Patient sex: M
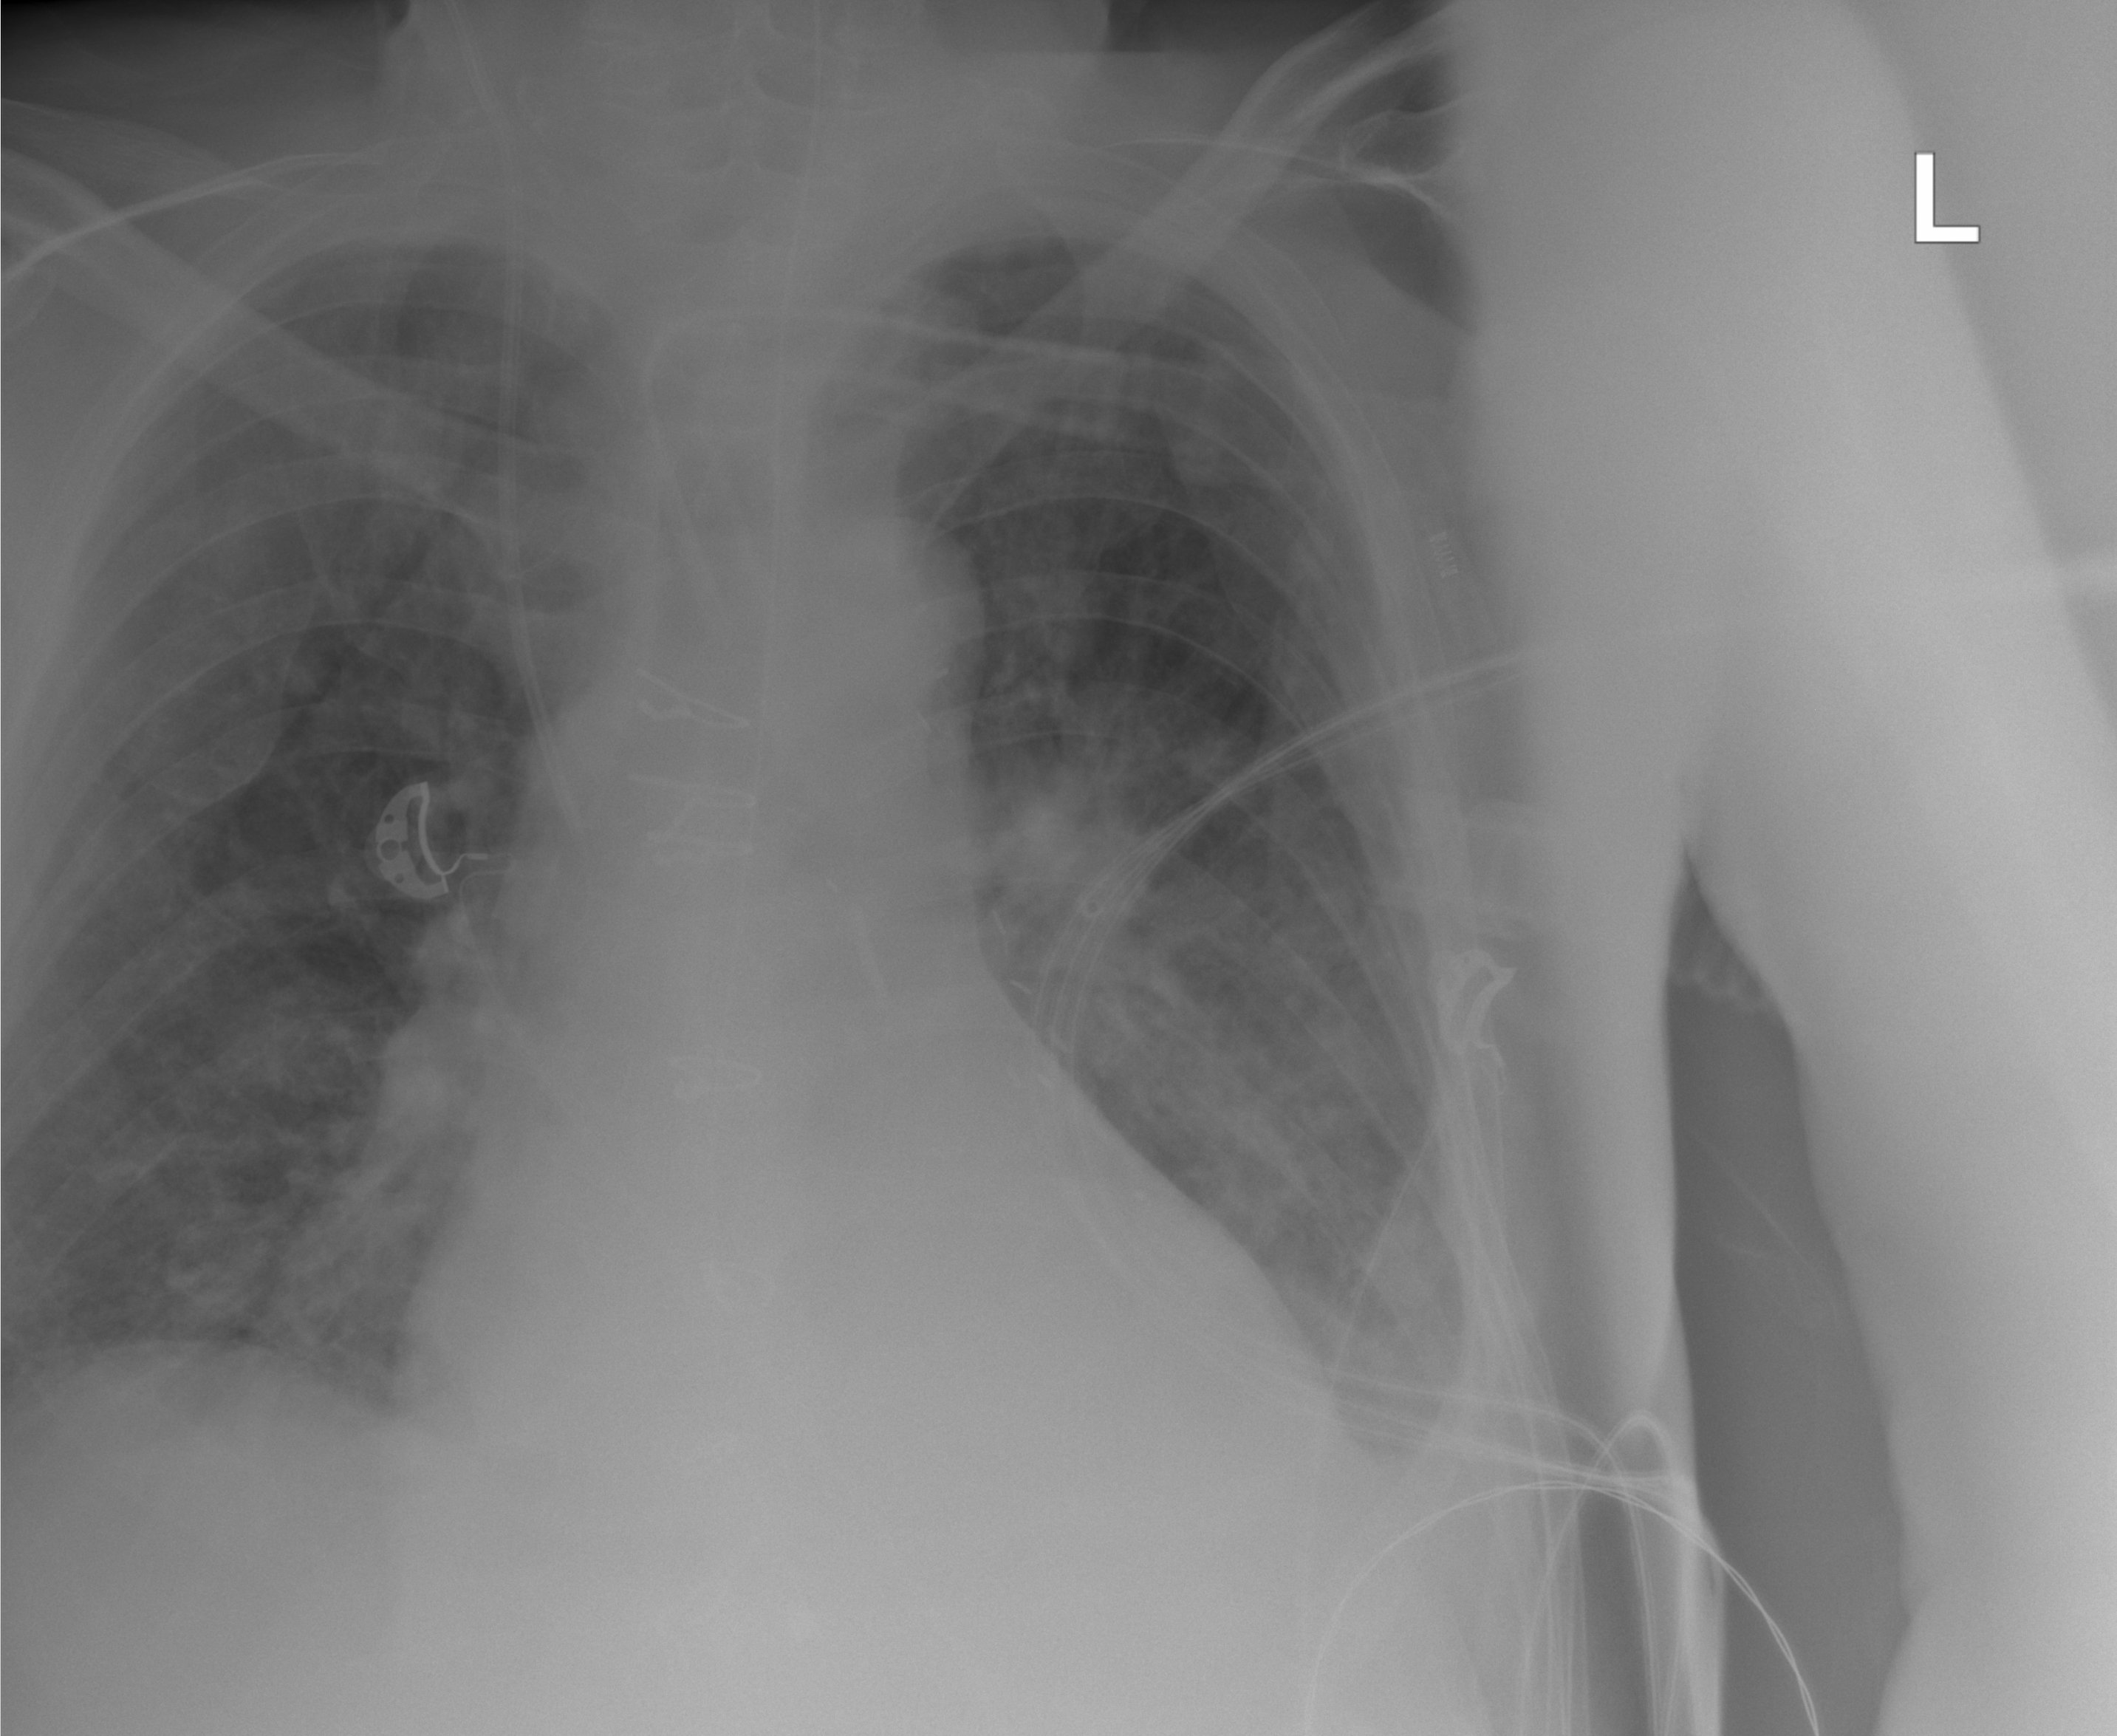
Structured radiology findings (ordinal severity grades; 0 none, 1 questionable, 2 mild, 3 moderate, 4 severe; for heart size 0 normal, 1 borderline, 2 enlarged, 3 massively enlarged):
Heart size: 2
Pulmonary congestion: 2
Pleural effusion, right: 0
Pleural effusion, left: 2
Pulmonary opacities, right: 1
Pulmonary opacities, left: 2
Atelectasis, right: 1
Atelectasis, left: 2